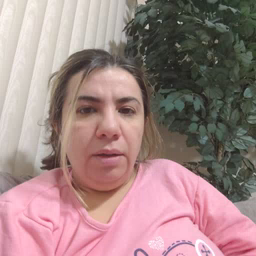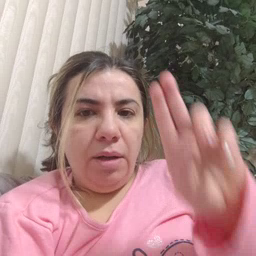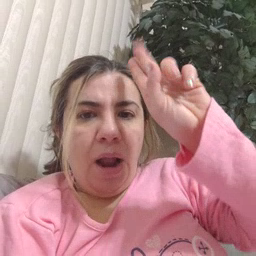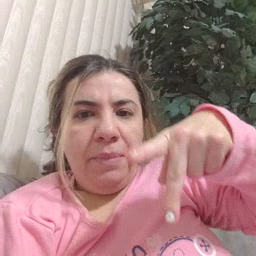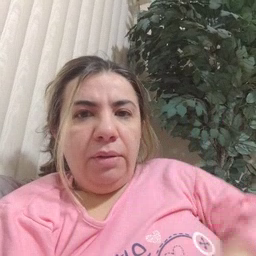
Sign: up